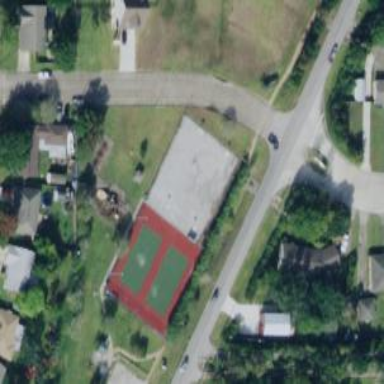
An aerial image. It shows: Basketball court located in leisure land pitch.